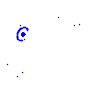
Particle: kaon